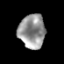
Tissue: prostate
Cell type: Myeloid cells
Senescence score: 0.3445
Nuclear area (px): 869
Mean DAPI intensity: 151.725